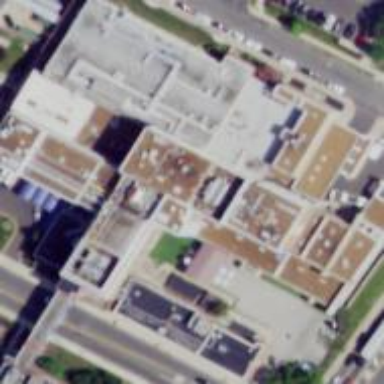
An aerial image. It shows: Hospital building.